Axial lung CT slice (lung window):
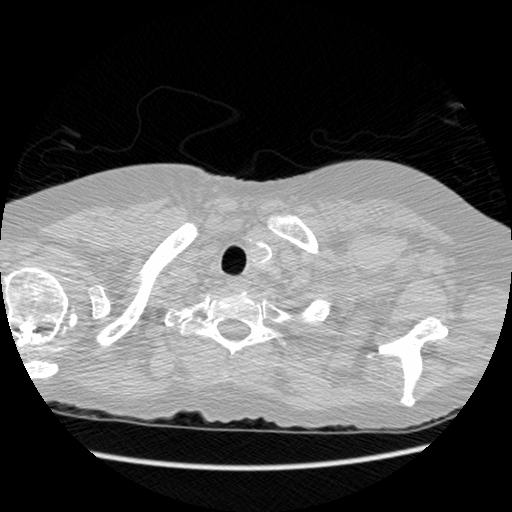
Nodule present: no